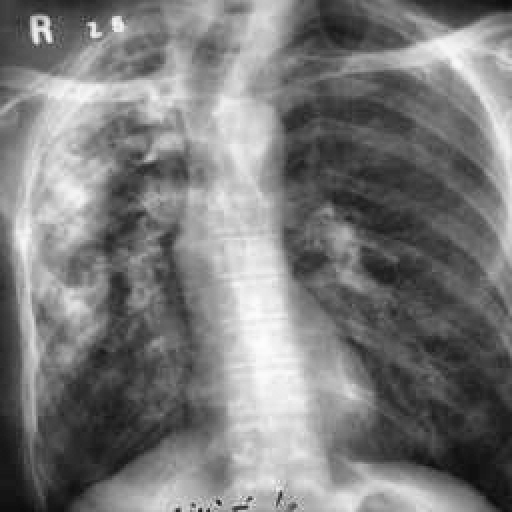
Finding: TUBERCULOSIS